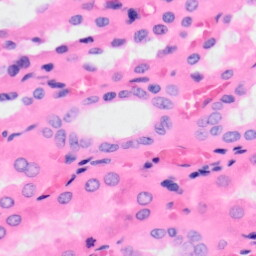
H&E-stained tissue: Kidney